Question: I will paste my php code below. I have 4 jobs with web developer as the title. I essentially want it to print them in an organized table.
'''
<?php
include_once 'header.php';
$output="";
if(isset($_POST['search'])) {
$searchq = $_POST['search'];
$searchq = preg_replace("#[^0-9a-z]#i","",$searchq);
$query = mysql_query("SELECT * FROM job,address WHERE title LIKE '%$searchq%' or cname LIKE '%$searchq%'") or die("could not search");
$count = mysql_num_rows($query);
$pageTitle="Search Results";
if($count == 0){
$output = 'There are no results';
}else{
while ($row = mysql_fetch_array($query)){
$cname=$row["cname"];
$title=$row["title"];
$output .= '<div id="field">'.
'<h2> Search Results</h2>'.
'<h3><strong>'.$count.'</strong> results found searching for <strong>'."$searchq".'</strong></h3>'.
'<table cellpadding="5">'.
'<tr>'.
'<th> Company Name </th>'.
'<th><strong> Position Title </th>'.
'</tr>'.
'<td>'. $cname.' </td>'.
'<td>'. $title .'</td>'.
'<td> <button onclick="myFunction()"> Location </button> </td>'.
'</tr>'.
'</table>'.
'</div>';
}
}
}
?>
'''
I don't want to copy and paste the whole thing. But at the bottom where I print the ''$output'' is just:
'''
<?php
print ("$output$");
?>
'''
EDIT: I am pretty new at PHP so this may not be the best way to do this. (This is not a professional site. This is just a school project.)
Screenshot:
The Map was covering up the rest of the information for some reason. So I deleted the map and this was the result.

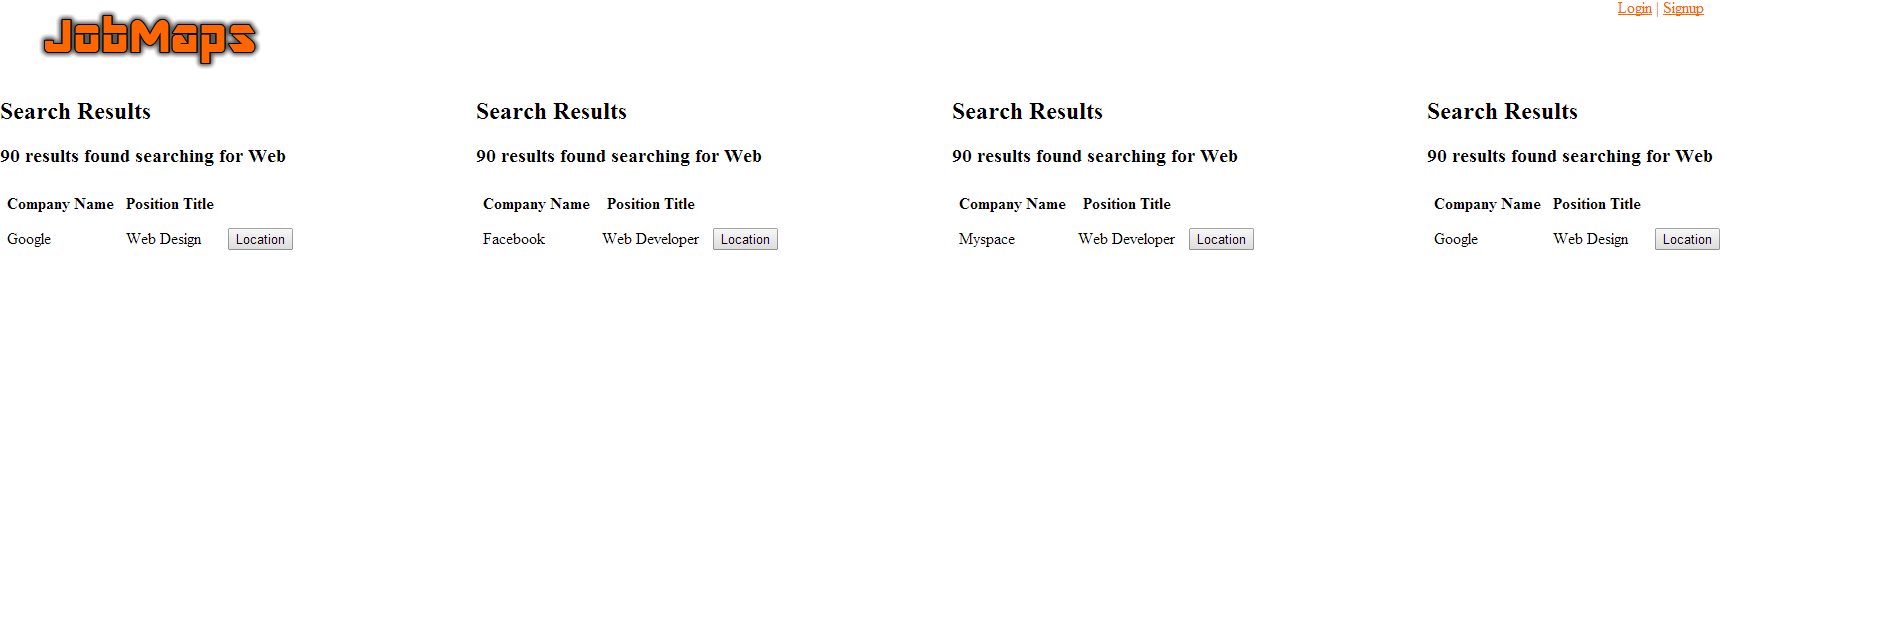
Answer: You have a missing '<tr>' tag
'''
'<table cellpadding="5">'.
'<tr>'.
'<th> Company Name </th>'.
'<th><strong> Position Title </th>'.
'</tr>'.
'<td>'. $cname.' </td>'. //<---- here
'<td>'. $title .'</td>'.
'<td> <button onclick="myFunction()"> Location </button> </td>'.
'</tr>'.
'</table>'.
'''
Also did you really mean to print an entire table for each result?
probably just
'''
'<tr>'.
'<td>'. $cname.' </td>'.
'<td>'. $title .'</td>'.
'<td> <button onclick="myFunction()"> Location </button> </td>'.
'</tr>';
'''
should be in the while loop